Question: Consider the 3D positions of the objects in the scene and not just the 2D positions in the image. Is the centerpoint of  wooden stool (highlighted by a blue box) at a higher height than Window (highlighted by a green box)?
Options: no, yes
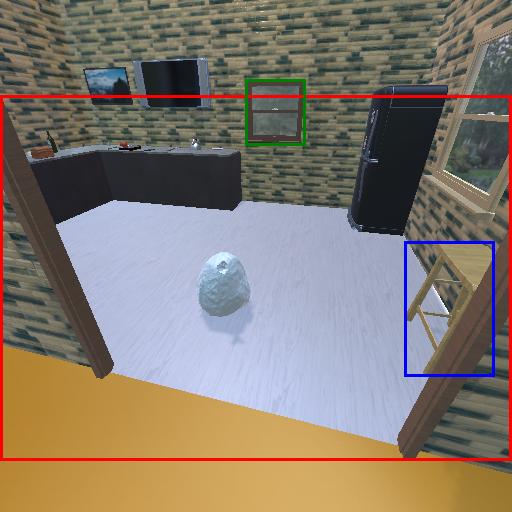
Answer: no